Question: Figured I would see what React Native is all about, so I followed the instructions <URL> and can't even get the out of the box project to run correctly. Chrome dev tools throws all sorts of errors. Here is the stack trace shown in the simulator, anybody else run into this?

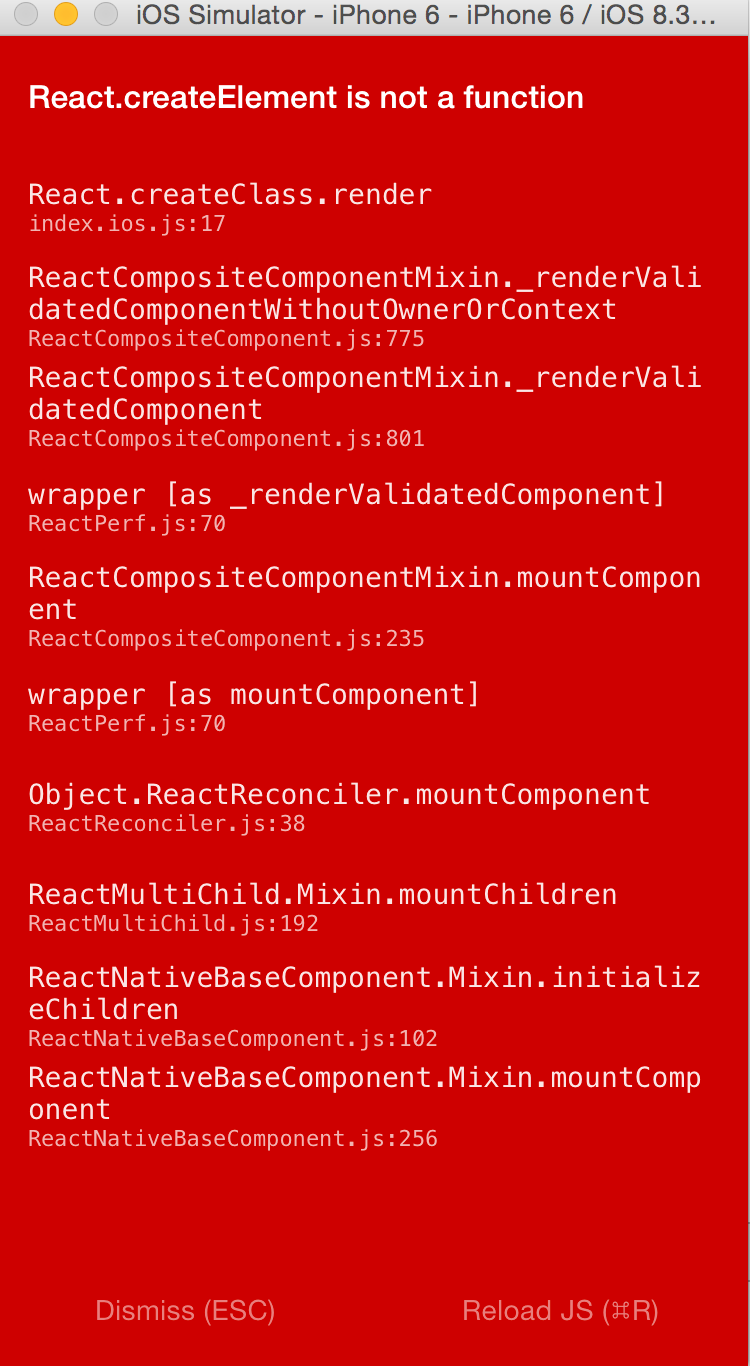
Answer: It seems like what may have happened here is that you named your project "React". The CLI replaces the word "SampleApp" with the name that you specified in the sample files that it generates.
This is the original file here: <URL> You can see where it has "SampleApp" in a few places where on your file has "React" for all of them.
It really wasn't your fault, the CLI just needs to be a little smarter and not allow someone to create a project named "React". :)